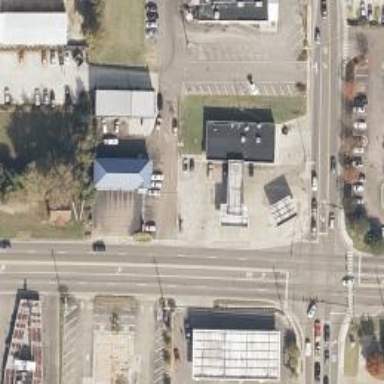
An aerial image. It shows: Convenience shop.